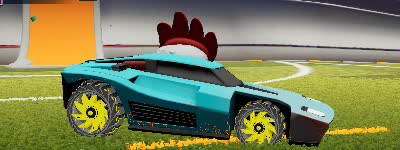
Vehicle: breakout